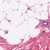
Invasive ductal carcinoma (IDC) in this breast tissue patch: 0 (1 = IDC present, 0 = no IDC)